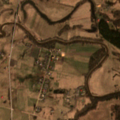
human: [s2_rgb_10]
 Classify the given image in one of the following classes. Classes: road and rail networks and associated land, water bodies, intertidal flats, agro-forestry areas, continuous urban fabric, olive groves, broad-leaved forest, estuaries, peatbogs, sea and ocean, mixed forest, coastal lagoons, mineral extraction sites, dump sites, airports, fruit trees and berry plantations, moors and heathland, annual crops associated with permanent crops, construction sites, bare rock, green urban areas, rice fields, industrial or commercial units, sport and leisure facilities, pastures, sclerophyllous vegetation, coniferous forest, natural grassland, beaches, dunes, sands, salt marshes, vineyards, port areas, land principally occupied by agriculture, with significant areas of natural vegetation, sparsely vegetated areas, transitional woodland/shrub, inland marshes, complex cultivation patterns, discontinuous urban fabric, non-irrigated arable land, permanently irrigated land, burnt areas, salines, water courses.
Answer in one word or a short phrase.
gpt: discontinuous urban fabric, pastures, complex cultivation patterns, land principally occupied by agriculture, with significant areas of natural vegetation, coniferous forest, mixed forest